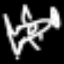
Label: airplane